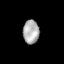
Tissue: lung
Cell type: Fibroblasts
Senescence score: 0.5748
Nuclear area (px): 378
Mean DAPI intensity: 172.746